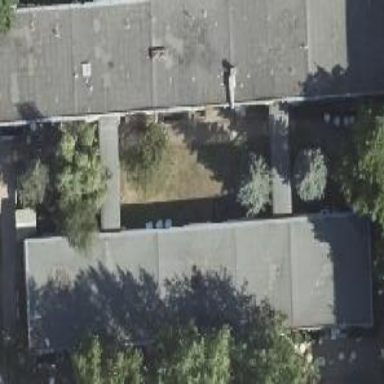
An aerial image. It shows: Kindergarten building.